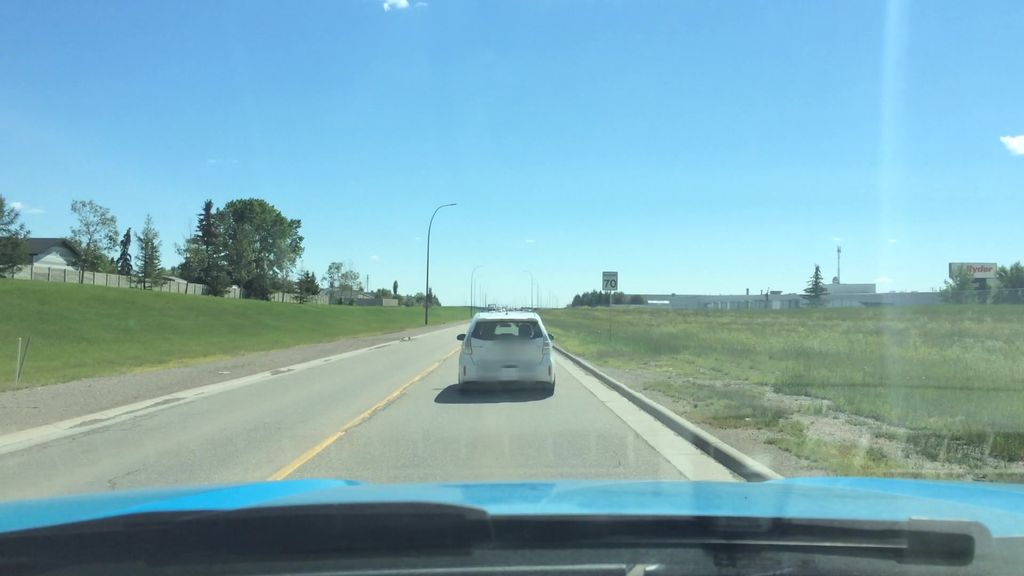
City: calgary